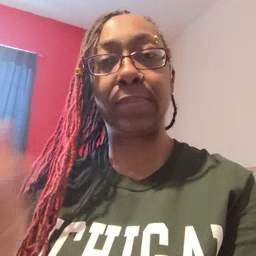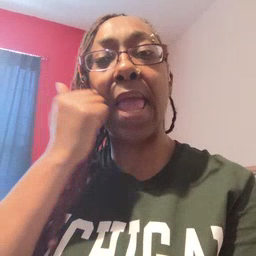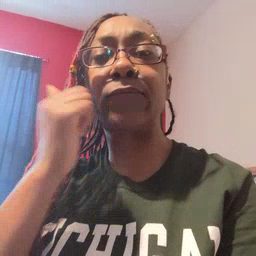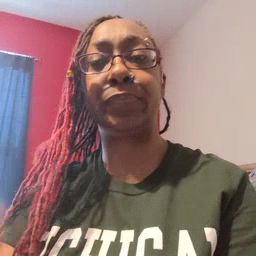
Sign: every